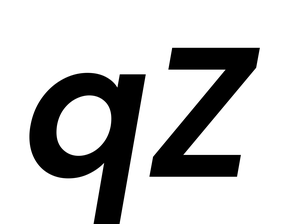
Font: Poppins-SemiBoldItalic